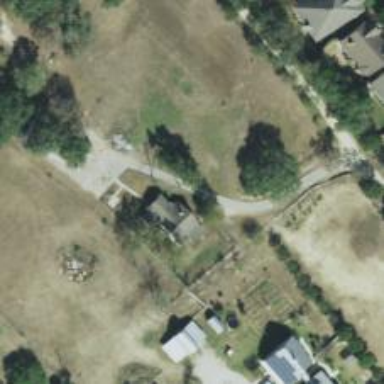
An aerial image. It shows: Driveway.